Interaction volume radius: 5 \u00c5
Interaction volume height: 35 \u00c5
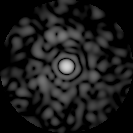
Disorder parameter: 0.8244